Question: I'm using Rails 4 and I have I am using MongoDB with the Mongoid gem. I have a model that 'embeds_many todo_items'. When I want to create a new one and show the form using jquery, I defined things as such:
config/routes.rb
'''
...
resources :data do
resources :todo_items#, shallow: true
end
...
'''
app/models/datum.rb:
'''
class Datum
include Mongoid::Document
include Mongoid::Timestamps
field :title, type: String
field :user_id, type: Integer
validates :title, presence: true
validates :user_id, presence: true
embeds_many :todo_items
end
'''
app/models/todo_item.rb
'''
class TodoItem
include Mongoid::Document
include Mongoid::Timestamps
field :task, type: String
field :content, type: String
validates :task, presence: true
embedded_in :datum, inverse_of: :todo_items
end
'''
app/controllers/todo_items_controller.rb
'''
class TodoItemsController < ApplicationController
def new
@todo = TodoItem.new
respond_to do |format|
format.js
end
end
def create
@datum = Datum.find(params[:datum_id])
@todo = @datum.todo_items.create!(params[:todo])
respond_to do |format|
format.js
end
end
end
'''
inside app/views/data/edit.html.erb:
'''
<%= link_to 'Add ToDo', new_datum_todo_item_path(@datum.id), remote: true %>
'''
app/views/data/todo_items/new.js.erb:
'''
$('.panel-body').append("<%= escape_javascript(render partial: 'form', @todo) %>")
'''
When I click on this link, I am receiving a strange error on the 'respond_to' line in my 'todo_items_controller' for the 'new' action (line 4):

(I do notice the type of this request is being displayed as text/plain, which doesn't seem right)
'''
SyntaxError at /data/532799016a616b1786040000/todo_items/new
============================================================
> syntax error, unexpected ')', expecting =>
app/controllers/todo_items_controller.rb, line 4
------------------------------------------------
''' ruby
1 class TodoItemsController < ApplicationController
2 def new
3 @todo = TodoItem.new
> 4 respond_to do |format|
5 format.js
6 end
7 end
8
9 def create
'''
App backtrace
-------------
- app/controllers/todo_items_controller.rb:4:in 'new'
Full backtrace
--------------
- actionpack (4.0.2) lib/action_view/template.rb:299:in ''
- actionpack (4.0.2) lib/action_view/template.rb:299:in 'compile'
- actionpack (4.0.2) lib/action_view/template.rb:248:in 'block in compile!'
- actionpack (4.0.2) lib/action_view/template.rb:236:in 'compile!'
- actionpack (4.0.2) lib/action_view/template.rb:142:in 'block in render'
- activesupport (4.0.2) lib/active_support/notifications.rb:161:in 'instrument'
- actionpack (4.0.2) lib/action_view/template.rb:141:in 'render'
- actionpack (4.0.2) lib/action_view/renderer/template_renderer.rb:49:in 'block (2 levels) in render_template'
- actionpack (4.0.2) lib/action_view/renderer/abstract_renderer.rb:38:in 'block in instrument'
- activesupport (4.0.2) lib/active_support/notifications.rb:159:in 'block in instrument'
- activesupport (4.0.2) lib/active_support/notifications/instrumenter.rb:20:in 'instrument'
- activesupport (4.0.2) lib/active_support/notifications.rb:159:in 'instrument'
- actionpack (4.0.2) lib/action_view/renderer/abstract_renderer.rb:38:in 'instrument'
- actionpack (4.0.2) lib/action_view/renderer/template_renderer.rb:48:in 'block in render_template'
- actionpack (4.0.2) lib/action_view/renderer/template_renderer.rb:56:in 'render_with_layout'
- actionpack (4.0.2) lib/action_view/renderer/template_renderer.rb:47:in 'render_template'
- actionpack (4.0.2) lib/action_view/renderer/template_renderer.rb:17:in 'render'
- actionpack (4.0.2) lib/action_view/renderer/renderer.rb:42:in 'render_template'
- actionpack (4.0.2) lib/action_view/renderer/renderer.rb:23:in 'render'
- actionpack (4.0.2) lib/abstract_controller/rendering.rb:127:in '_render_template'
- actionpack (4.0.2) lib/action_controller/metal/streaming.rb:219:in '_render_template'
- actionpack (4.0.2) lib/abstract_controller/rendering.rb:120:in 'render_to_body'
- actionpack (4.0.2) lib/action_controller/metal/rendering.rb:33:in 'render_to_body'
- actionpack (4.0.2) lib/action_controller/metal/renderers.rb:26:in 'render_to_body'
- actionpack (4.0.2) lib/abstract_controller/rendering.rb:97:in 'render'
- actionpack (4.0.2) lib/action_controller/metal/rendering.rb:16:in 'render'
- actionpack (4.0.2) lib/action_controller/metal/instrumentation.rb:41:in 'block (2 levels) in render'
- activesupport (4.0.2) lib/active_support/core_ext/benchmark.rb:12:in 'block in ms'
- /home/jake/.rbenv/versions/2.0.0-p247/lib/ruby/2.0.0/benchmark.rb:296:in 'realtime'
- activesupport (4.0.2) lib/active_support/core_ext/benchmark.rb:12:in 'ms'
- actionpack (4.0.2) lib/action_controller/metal/instrumentation.rb:41:in 'block in render'
- actionpack (4.0.2) lib/action_controller/metal/instrumentation.rb:84:in 'cleanup_view_runtime'
- activerecord (4.0.2) lib/active_record/railties/controller_runtime.rb:25:in 'cleanup_view_runtime'
- actionpack (4.0.2) lib/action_controller/metal/instrumentation.rb:40:in 'render'
- actionpack (4.0.2) lib/action_controller/metal/mime_responds.rb:191:in 'respond_to'
- app/controllers/todo_items_controller.rb:4:in 'new'
- actionpack (4.0.2) lib/action_controller/metal/implicit_render.rb:4:in 'send_action'
- actionpack (4.0.2) lib/abstract_controller/base.rb:189:in 'process_action'
- actionpack (4.0.2) lib/action_controller/metal/rendering.rb:10:in 'process_action'
- actionpack (4.0.2) lib/abstract_controller/callbacks.rb:18:in 'block in process_action'
- activesupport (4.0.2) lib/active_support/callbacks.rb:403:in '_run__3035648896614723876__process_action__callbacks'
- activesupport (4.0.2) lib/active_support/callbacks.rb:80:in 'run_callbacks'
- actionpack (4.0.2) lib/abstract_controller/callbacks.rb:17:in 'process_action'
- actionpack (4.0.2) lib/action_controller/metal/rescue.rb:29:in 'process_action'
- actionpack (4.0.2) lib/action_controller/metal/instrumentation.rb:31:in 'block in process_action'
- activesupport (4.0.2) lib/active_support/notifications.rb:159:in 'block in instrument'
- activesupport (4.0.2) lib/active_support/notifications/instrumenter.rb:20:in 'instrument'
- activesupport (4.0.2) lib/active_support/notifications.rb:159:in 'instrument'
- actionpack (4.0.2) lib/action_controller/metal/instrumentation.rb:30:in 'process_action'
- actionpack (4.0.2) lib/action_controller/metal/params_wrapper.rb:245:in 'process_action'
- activerecord (4.0.2) lib/active_record/railties/controller_runtime.rb:18:in 'process_action'
- actionpack (4.0.2) lib/abstract_controller/base.rb:136:in 'process'
- actionpack (4.0.2) lib/abstract_controller/rendering.rb:44:in 'process'
- actionpack (4.0.2) lib/action_controller/metal.rb:195:in 'dispatch'
- actionpack (4.0.2) lib/action_controller/metal/rack_delegation.rb:13:in 'dispatch'
- actionpack (4.0.2) lib/action_controller/metal.rb:231:in 'block in action'
- actionpack (4.0.2) lib/action_dispatch/routing/route_set.rb:80:in 'dispatch'
- actionpack (4.0.2) lib/action_dispatch/routing/route_set.rb:48:in 'call'
- actionpack (4.0.2) lib/action_dispatch/journey/router.rb:71:in 'block in call'
- actionpack (4.0.2) lib/action_dispatch/journey/router.rb:59:in 'call'
- actionpack (4.0.2) lib/action_dispatch/routing/route_set.rb:680:in 'call'
- rack (1.5.2) lib/rack/etag.rb:23:in 'call'
- rack (1.5.2) lib/rack/conditionalget.rb:25:in 'call'
- rack (1.5.2) lib/rack/head.rb:11:in 'call'
- actionpack (4.0.2) lib/action_dispatch/middleware/params_parser.rb:27:in 'call'
- actionpack (4.0.2) lib/action_dispatch/middleware/flash.rb:241:in 'call'
- rack (1.5.2) lib/rack/session/abstract/id.rb:225:in 'context'
- rack (1.5.2) lib/rack/session/abstract/id.rb:220:in 'call'
- actionpack (4.0.2) lib/action_dispatch/middleware/cookies.rb:486:in 'call'
- activerecord (4.0.2) lib/active_record/query_cache.rb:36:in 'call'
- activerecord (4.0.2) lib/active_record/connection_adapters/abstract/connection_pool.rb:626:in 'call'
- activerecord (4.0.2) lib/active_record/migration.rb:369:in 'call'
- actionpack (4.0.2) lib/action_dispatch/middleware/callbacks.rb:29:in 'block in call'
- activesupport (4.0.2) lib/active_support/callbacks.rb:373:in '_run__4018668017969335281__call__callbacks'
- activesupport (4.0.2) lib/active_support/callbacks.rb:80:in 'run_callbacks'
- actionpack (4.0.2) lib/action_dispatch/middleware/callbacks.rb:27:in 'call'
- actionpack (4.0.2) lib/action_dispatch/middleware/reloader.rb:64:in 'call'
- actionpack (4.0.2) lib/action_dispatch/middleware/remote_ip.rb:76:in 'call'
- better_errors (1.0.1) lib/better_errors/middleware.rb:84:in 'protected_app_call'
- better_errors (1.0.1) lib/better_errors/middleware.rb:79:in 'better_errors_call'
- better_errors (1.0.1) lib/better_errors/middleware.rb:56:in 'call'
- actionpack (4.0.2) lib/action_dispatch/middleware/debug_exceptions.rb:17:in 'call'
- actionpack (4.0.2) lib/action_dispatch/middleware/show_exceptions.rb:30:in 'call'
- railties (4.0.2) lib/rails/rack/logger.rb:38:in 'call_app'
- railties (4.0.2) lib/rails/rack/logger.rb:20:in 'block in call'
- activesupport (4.0.2) lib/active_support/tagged_logging.rb:67:in 'block in tagged'
- activesupport (4.0.2) lib/active_support/tagged_logging.rb:25:in 'tagged'
- activesupport (4.0.2) lib/active_support/tagged_logging.rb:67:in 'tagged'
- railties (4.0.2) lib/rails/rack/logger.rb:20:in 'call'
- actionpack (4.0.2) lib/action_dispatch/middleware/request_id.rb:21:in 'call'
- rack (1.5.2) lib/rack/methodoverride.rb:21:in 'call'
- rack (1.5.2) lib/rack/runtime.rb:17:in 'call'
- activesupport (4.0.2) lib/active_support/cache/strategy/local_cache.rb:83:in 'call'
- rack (1.5.2) lib/rack/lock.rb:17:in 'call'
- actionpack (4.0.2) lib/action_dispatch/middleware/static.rb:64:in 'call'
- rack (1.5.2) lib/rack/sendfile.rb:112:in 'call'
- railties (4.0.2) lib/rails/engine.rb:511:in 'call'
- railties (4.0.2) lib/rails/application.rb:97:in 'call'
- rack (1.5.2) lib/rack/lock.rb:17:in 'call'
- rack (1.5.2) lib/rack/content_length.rb:14:in 'call'
- rack (1.5.2) lib/rack/handler/webrick.rb:60:in 'service'
- /home/jake/.rbenv/versions/2.0.0-p247/lib/ruby/2.0.0/webrick/httpserver.rb:138:in 'service'
- /home/jake/.rbenv/versions/2.0.0-p247/lib/ruby/2.0.0/webrick/httpserver.rb:94:in 'run'
- /home/jake/.rbenv/versions/2.0.0-p247/lib/ruby/2.0.0/webrick/server.rb:295:in 'block in start_thread'
'''
Could I get some help? I would really appreciate it :)
## UPDATE:
The answer below definitely did the trick. There was just a few small changes that needed to happen to get it to work all the way! First, the 'todo_items_controller''s 'new' action needs this line added: '@datum = Datum.find(params[:datum_id])'. Then add another local variable to the 'render' call of the '_form.html.erb' partial. Then, in the partial, I had to replace the 'todo' input to the 'form_for' with an array that includes the 'datum' and the new 'todo': 'bootstrap_form_for([datum, todo]) ...'
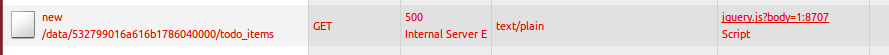
Answer: Use
'''
$('.panel-body').append("<%= escape_javascript render(partial: 'form',:locals => { :todo => @todo }) %>")
'''
Rails is getting confused with the syntax. As you are mixing hash 'partial: 'form'' with '@todo'(non-hash)
You'll have to update the partial to use 'todo' variable instead of '@todo'.